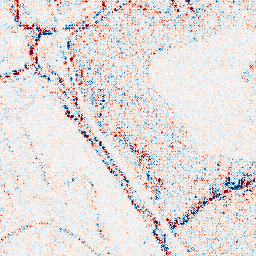
Category: wavelet
Decomposition family: wavelet_biorthogonal
Decomposition parameters: wavelet: bior2.4
level: 1
Upsampling method: bspline
Upsampling parameters: scale: 4
Upsampling scale: 4